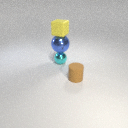
large blue metal sphere below small yellow rubber cube